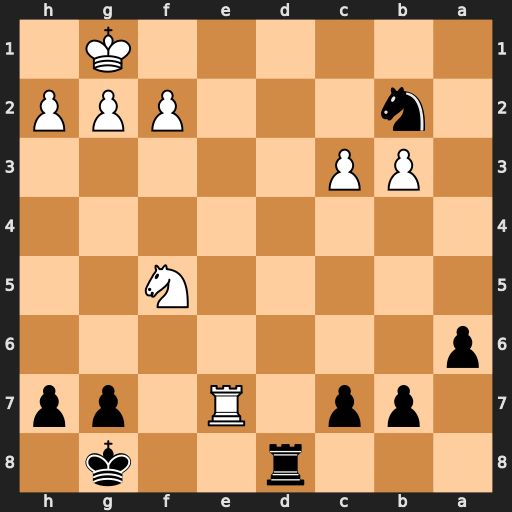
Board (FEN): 3r2k1/1pp1R1pp/p7/5N2/8/1PP5/1n3PPP/6K1
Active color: b
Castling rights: -
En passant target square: -
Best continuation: Rd1+ Re1 Rxe1#